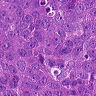
Metastatic tissue present: yes